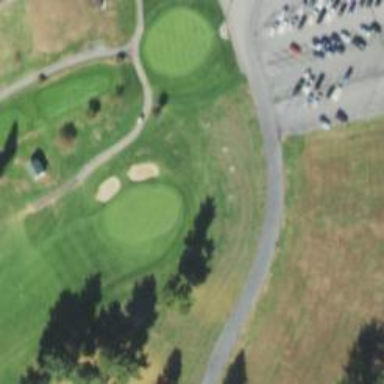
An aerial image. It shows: View of golf hole.